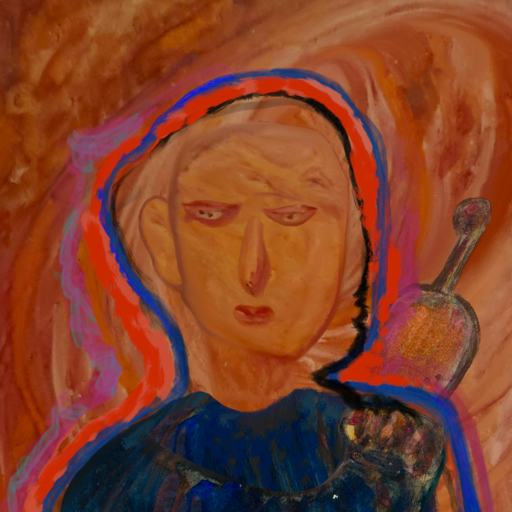
Background: Pious_Lady, Head And Neck Front: Pious_Lady, Face Front: Pious_Lady, Bust: Pipe, Hair Front: Experience, Head Accessory: Blank, Second Necklace: Blank, Necklace: Blank, Baby: Blank